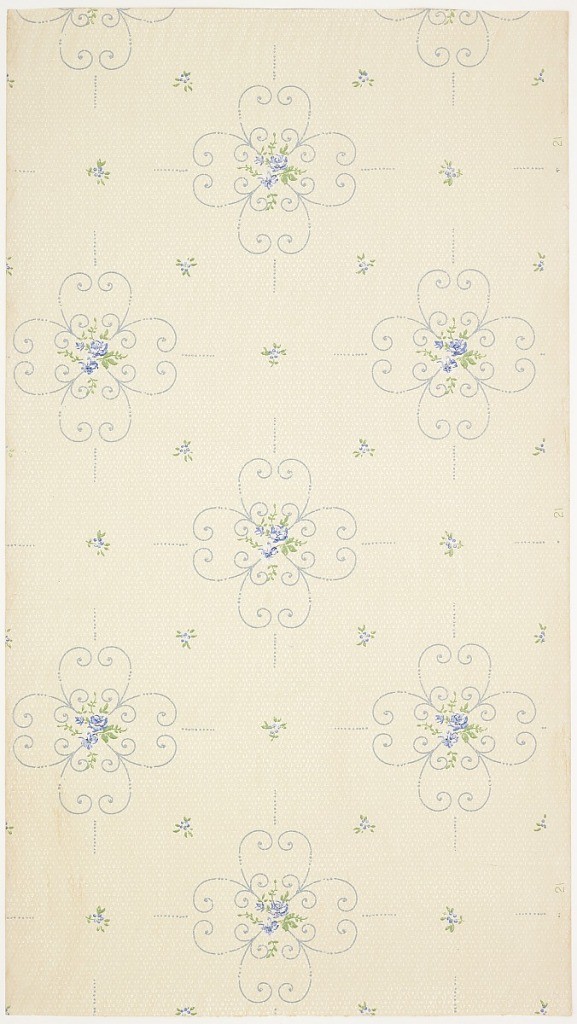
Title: Ceiling paper
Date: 1905–1915
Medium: Machine-printed paper, liquid mica
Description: Floral motif with small two-flower bouquets inside a petal-like scroll pattern. Individual flowers in the resulting negative spaces. Between each floral motif is a row of either horizontal or vertical dots. Background has an overall layer of the same foliate motif. Printed in blues, greens, white and blue mica on white ground.